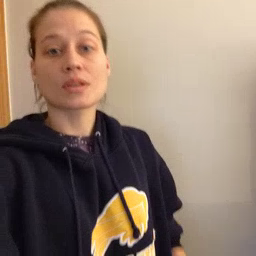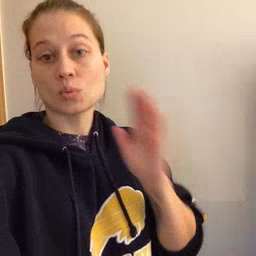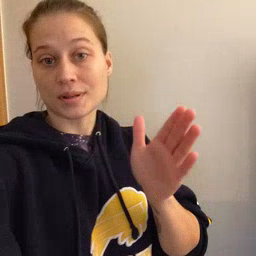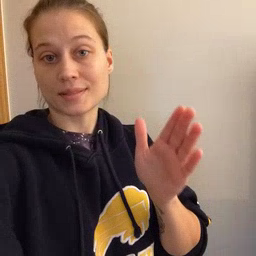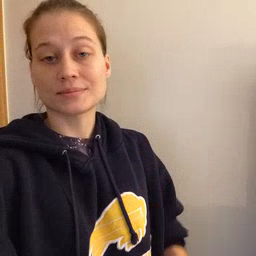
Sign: will